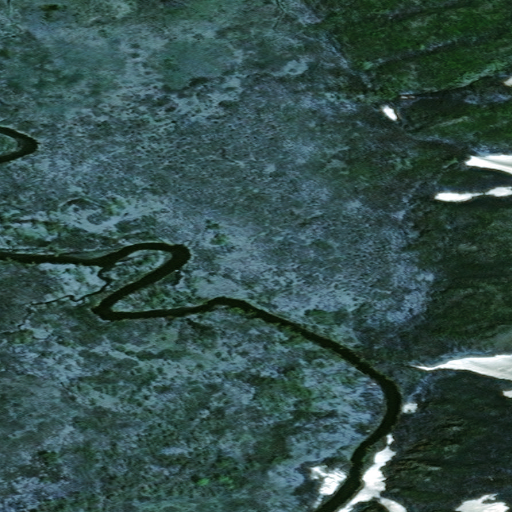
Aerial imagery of valley in Alaska named Rich Gulch containing only unknown